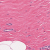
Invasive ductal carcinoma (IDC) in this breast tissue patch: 0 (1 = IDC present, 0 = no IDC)